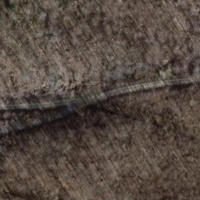
EUNIS habitat code: 41
Species observed at this site:
Tussilago farfara